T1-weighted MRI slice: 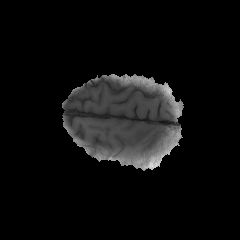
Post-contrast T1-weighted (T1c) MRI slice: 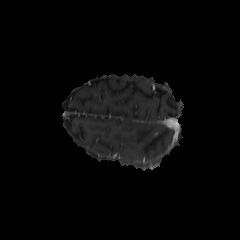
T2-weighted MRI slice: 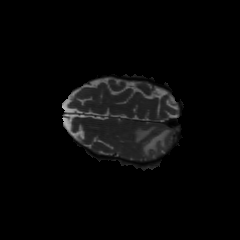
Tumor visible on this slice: yes